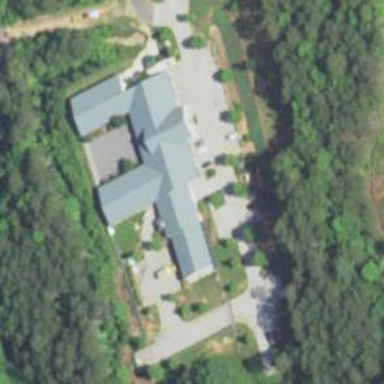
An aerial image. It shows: Animal shelter.